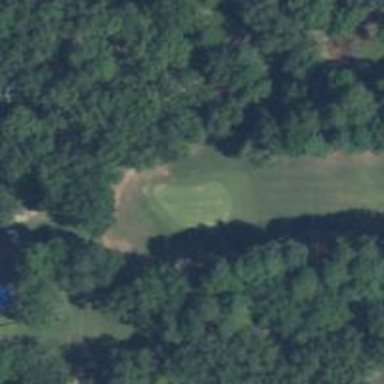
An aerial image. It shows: View of golf hole.